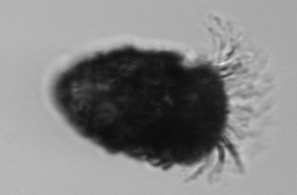
Label: Stenosemella_pacifica